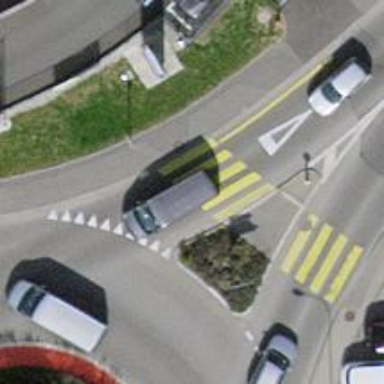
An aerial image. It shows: Uncontrolled zebra crossing on the road.